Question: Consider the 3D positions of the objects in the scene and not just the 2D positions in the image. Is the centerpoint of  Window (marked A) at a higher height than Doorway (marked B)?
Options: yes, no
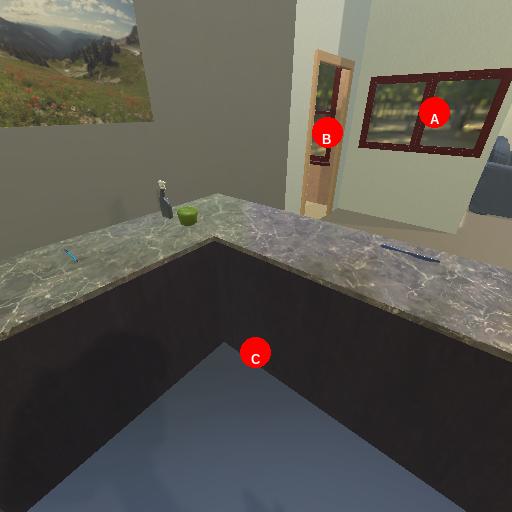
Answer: yes